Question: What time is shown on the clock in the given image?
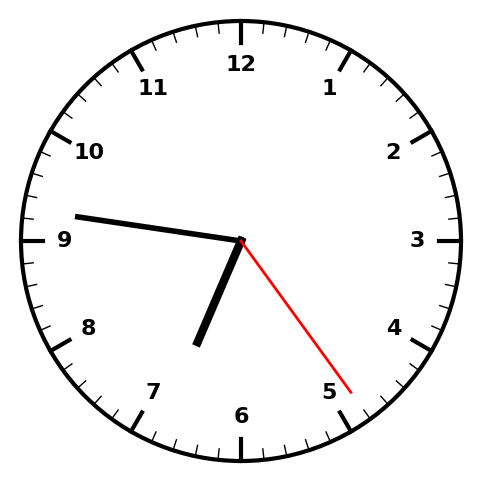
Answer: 06:46:24